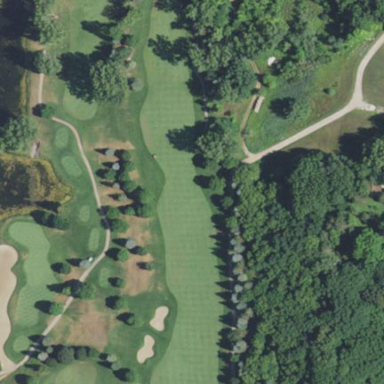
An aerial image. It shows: Rough area in golf course.